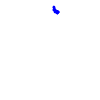
Particle: electron